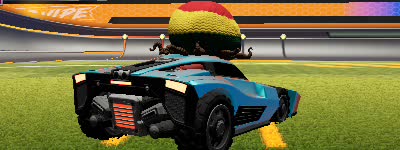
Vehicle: breakout